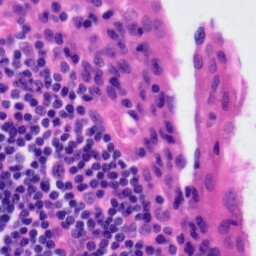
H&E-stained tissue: Tonsil